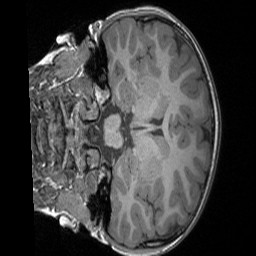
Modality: T1w
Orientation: coronal
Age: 7
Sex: male
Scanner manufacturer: siemens
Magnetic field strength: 3 T
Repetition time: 1.65 s
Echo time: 0.00203 s